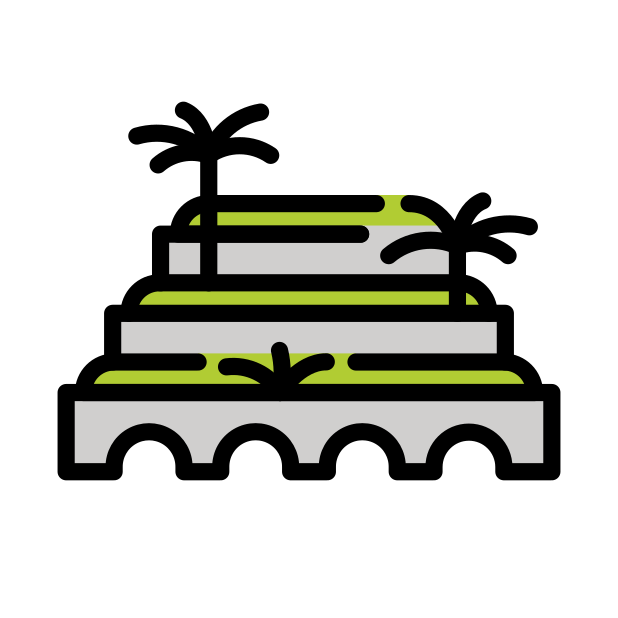
hanging gardens of babylon